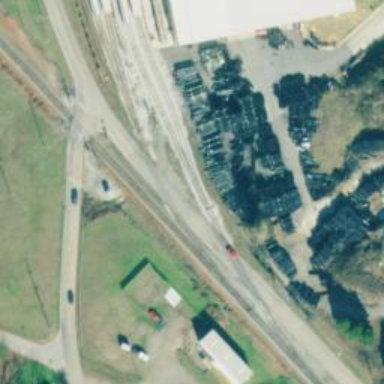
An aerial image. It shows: Rail spur service.